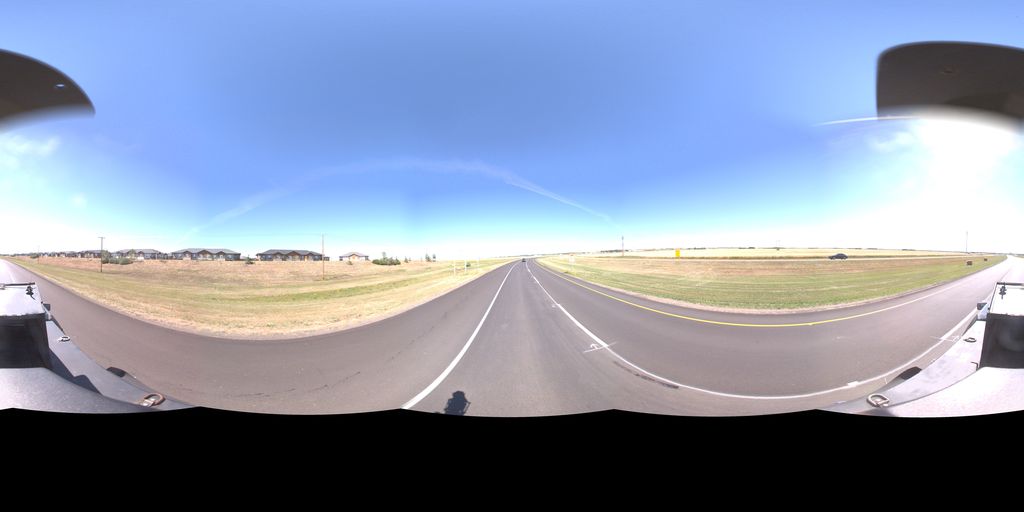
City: saskatoon